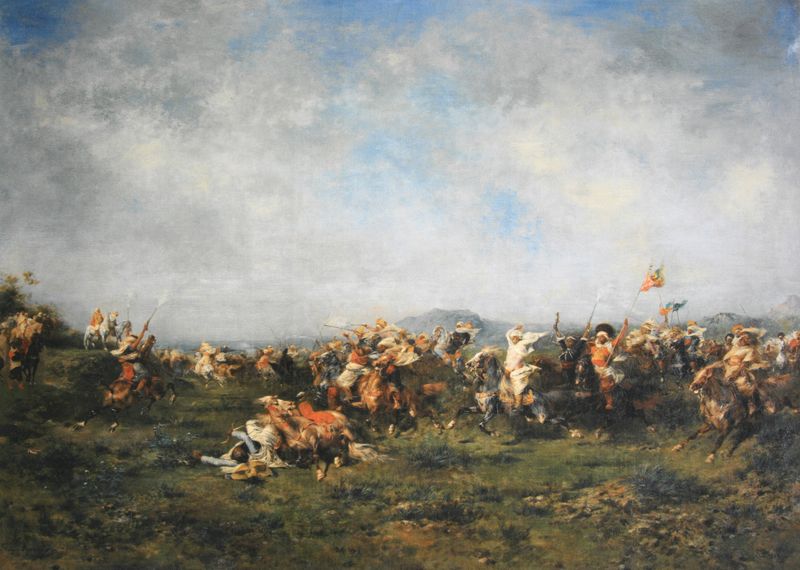
Titel: 'Fantasia', Schaustellung arabischer Reit- und Waffenkünste in Algerien
Künstler: Eugène Fromentin
Standort: Paris
Institution: Musée d'Orsay
Schlagwörter: angriff, baum, berg, blau, gemälde, gewitter, himmel, kampf, weiß, wolken, gelb, grün, landschaft, menschen, blumen, hintergrund, männer, orange, gras, rasen, rot, wiese, wolke, malerei, arme, leiche, tod, ebene, erde, feld, gräser, hügel, wind, büsche, rauch, boden, gewänder, gainsborough, anhöhe, pferd, pferde, reiter, chaos, reiten, fahnen, fahne, flagge, berge, gebirge, farbe, romantik, banner, dampf, krieg, schlacht, soldaten, fallen, flucht, orient, idyllisch, schwerter, waffen, gemetzel, soldat, tote, getümmel, napoleon, armee, sieg, österreich, himme, gewehr, kavallerie, kampfszene, erhoben, sonnenschein, lanzen, speere, flaggen, kreig, gewehre, gefallene, schäfer, kompanie, infanterie, schlachtfeld, bukolisch, truppe, husar, türken, kamp, feind, feinde, getose, wollken, schüsse, kosake, wolekne, schöacht, kampf fahnen, maume, fluchtleiche